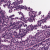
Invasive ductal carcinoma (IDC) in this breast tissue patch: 1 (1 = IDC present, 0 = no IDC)